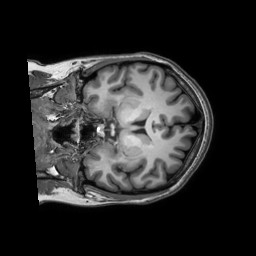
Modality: T1w
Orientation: coronal
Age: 24
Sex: female